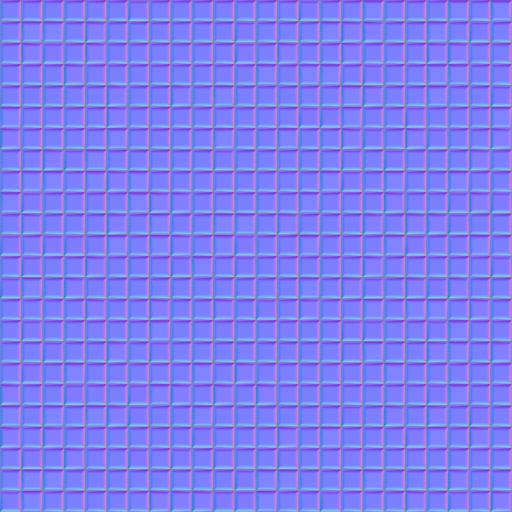
bathroom blue clean dark refelctive smooth square subway tiled tiles